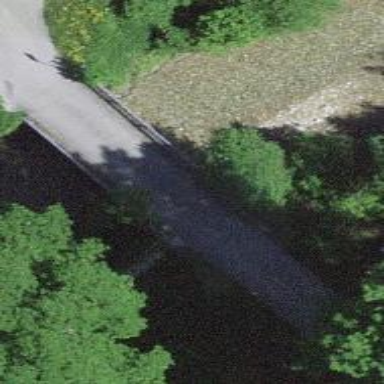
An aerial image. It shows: Service road that crosses over bridge.